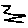
Label: zigzag